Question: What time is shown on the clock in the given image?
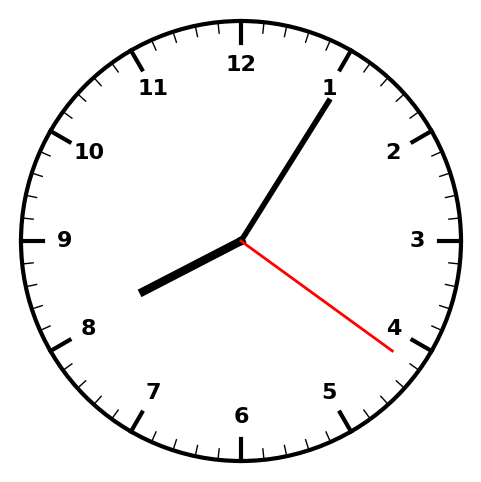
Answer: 08:05:21